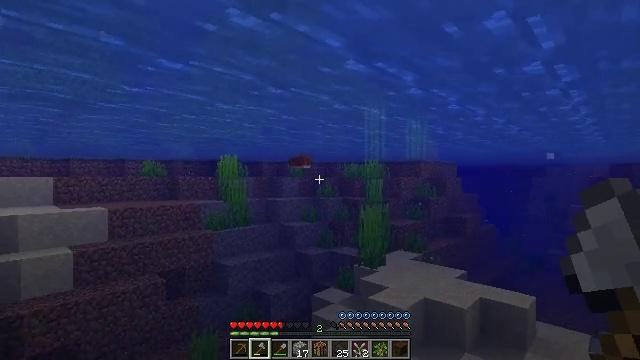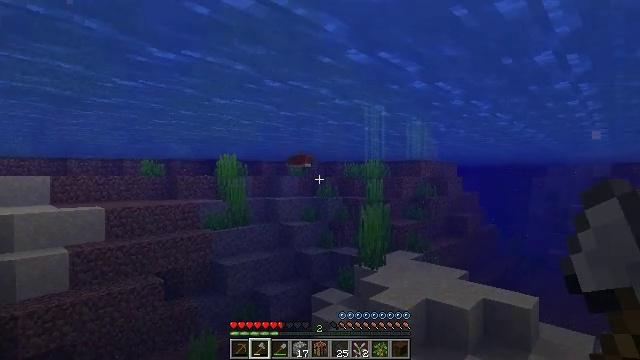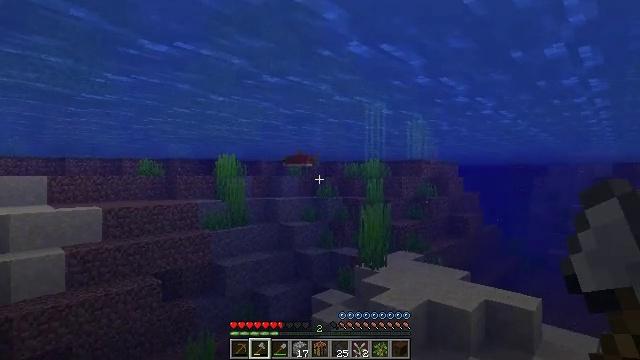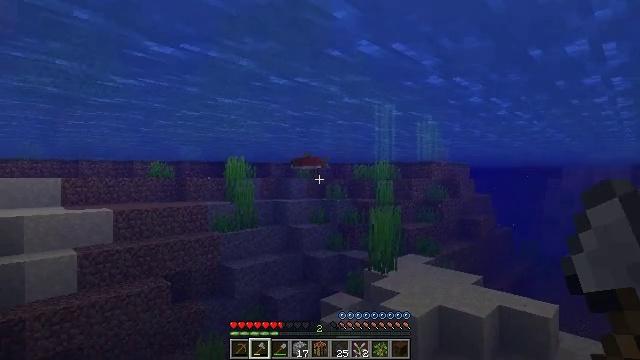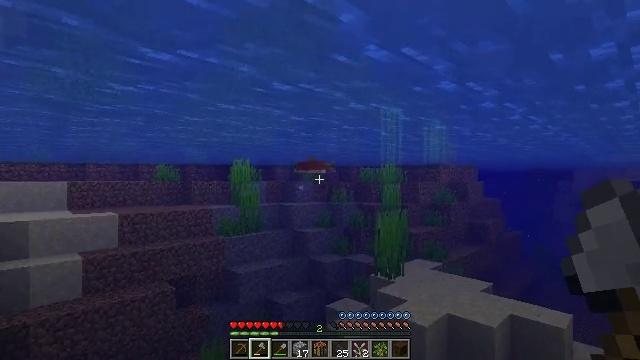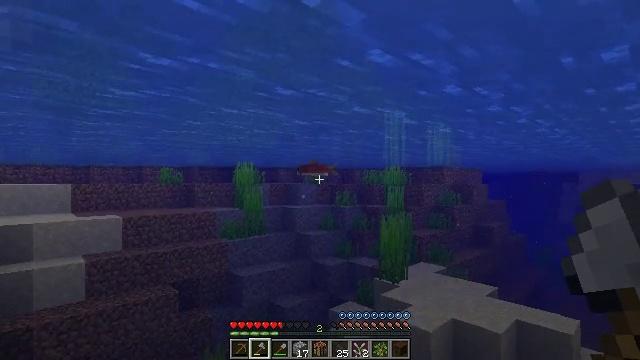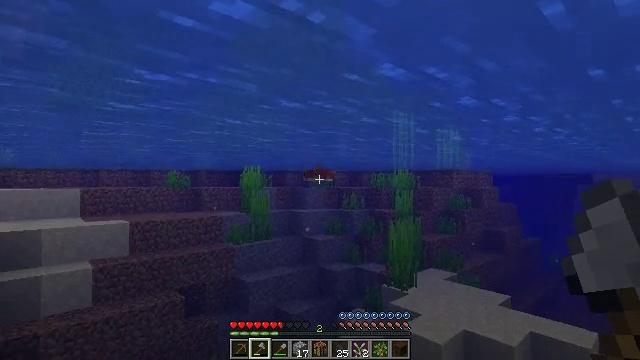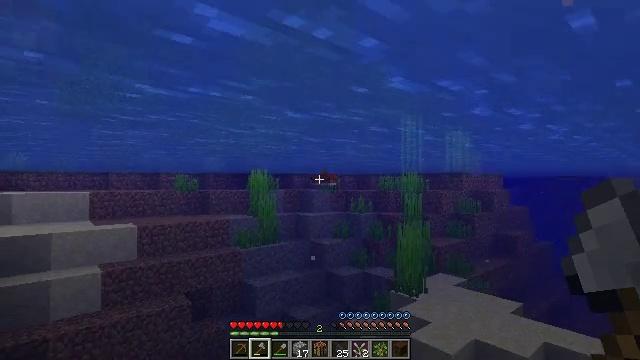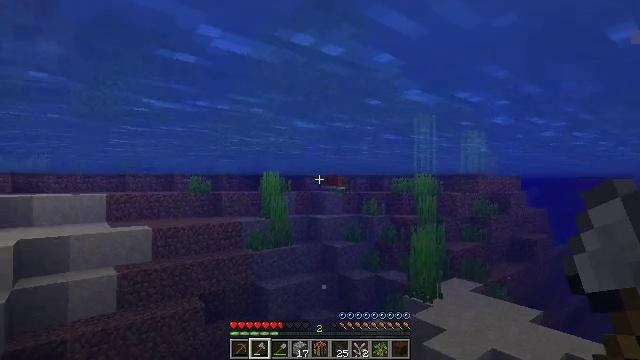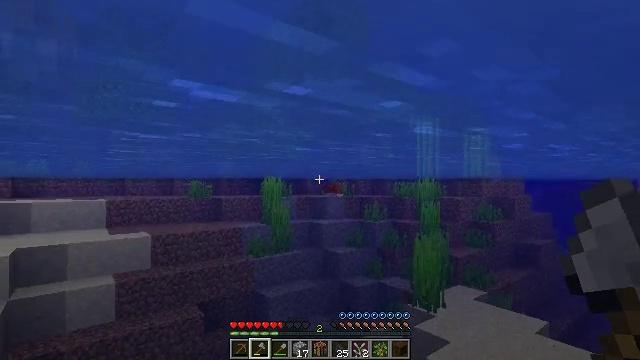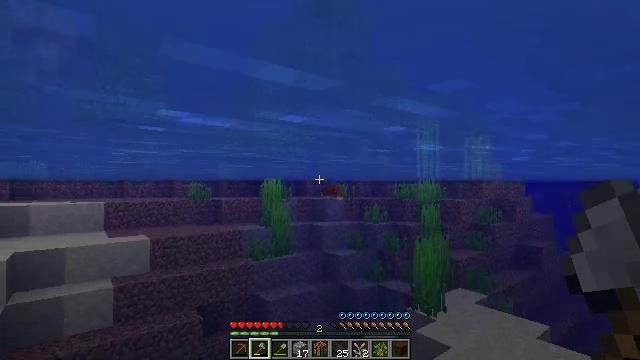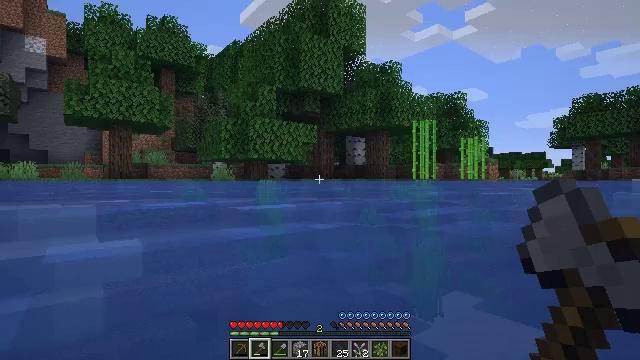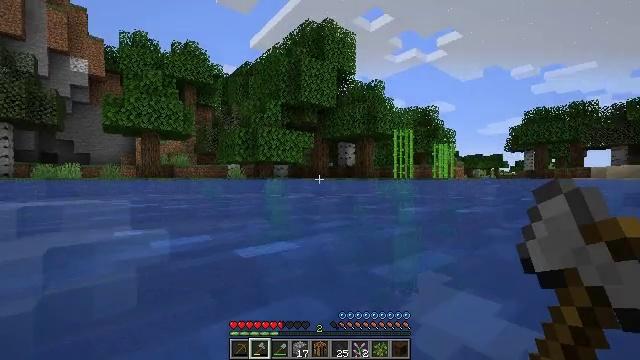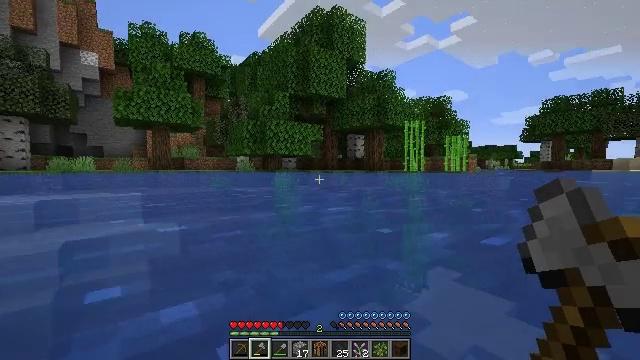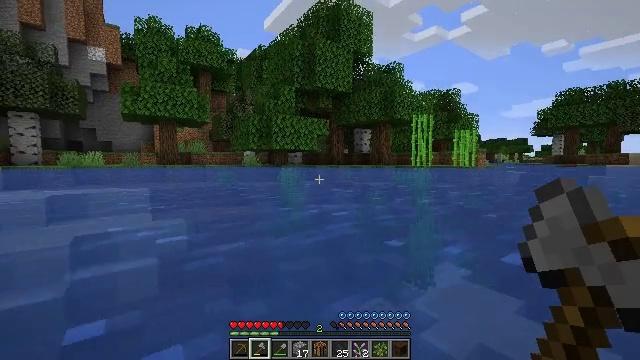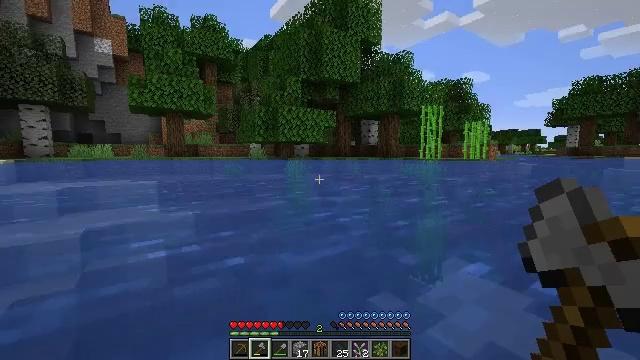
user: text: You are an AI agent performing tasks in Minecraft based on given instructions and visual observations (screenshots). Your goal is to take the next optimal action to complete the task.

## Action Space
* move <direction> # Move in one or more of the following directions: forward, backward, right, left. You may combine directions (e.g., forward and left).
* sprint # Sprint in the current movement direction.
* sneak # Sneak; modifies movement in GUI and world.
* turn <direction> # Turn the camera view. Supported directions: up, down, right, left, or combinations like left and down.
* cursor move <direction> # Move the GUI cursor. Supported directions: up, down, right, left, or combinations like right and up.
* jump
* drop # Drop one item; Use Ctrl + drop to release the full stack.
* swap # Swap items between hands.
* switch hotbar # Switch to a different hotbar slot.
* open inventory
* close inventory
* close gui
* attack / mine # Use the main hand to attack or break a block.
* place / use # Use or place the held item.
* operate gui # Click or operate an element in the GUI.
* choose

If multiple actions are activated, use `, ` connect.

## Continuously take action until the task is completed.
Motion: motion action
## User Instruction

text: Collect seagrass by hand or tool.
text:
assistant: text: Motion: move forward
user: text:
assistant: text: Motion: move forward, jump
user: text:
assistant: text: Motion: move forward, turn left, jump
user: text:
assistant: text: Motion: move forward, turn left, jump
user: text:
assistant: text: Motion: move forward, jump
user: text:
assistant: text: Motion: move forward, turn left, jump
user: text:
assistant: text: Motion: move forward, turn left, jump
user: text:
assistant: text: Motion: move forward, turn left, jump
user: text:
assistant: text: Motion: move forward, jump
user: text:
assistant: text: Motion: move forward, jump
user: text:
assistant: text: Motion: move forward, jump
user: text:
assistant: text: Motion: move forward
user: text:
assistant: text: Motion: move forward, turn left and down
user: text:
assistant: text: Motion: move forward, turn left and down
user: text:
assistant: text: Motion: move forward, turn left and down
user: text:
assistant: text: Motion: move forward
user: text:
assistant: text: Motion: move forward, turn left and down
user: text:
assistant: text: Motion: move forward
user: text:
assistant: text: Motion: move forward
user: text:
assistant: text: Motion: move forward
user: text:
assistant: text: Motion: move forward, turn right
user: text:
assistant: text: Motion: move forward, turn right
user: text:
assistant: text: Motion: move forward, turn right
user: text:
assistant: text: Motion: move forward
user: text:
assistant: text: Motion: move forward
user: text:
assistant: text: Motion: move forward
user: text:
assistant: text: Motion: move forward
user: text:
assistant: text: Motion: move forward
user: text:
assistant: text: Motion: move forward
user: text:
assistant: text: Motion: move forward